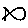
Label: fish